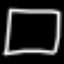
Label: square